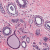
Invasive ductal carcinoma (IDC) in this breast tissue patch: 0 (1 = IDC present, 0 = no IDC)